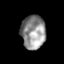
Tissue: skin
Cell type: Epithelial cells
Senescence score: 0.2807
Nuclear area (px): 809
Mean DAPI intensity: 143.414